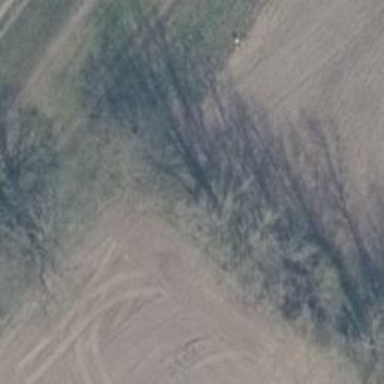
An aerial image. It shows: Row of trees in natural setting.